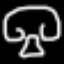
Label: mushroom